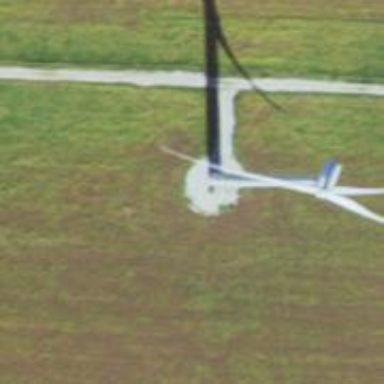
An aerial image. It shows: Wind generator using horizontal axis wind turbines.